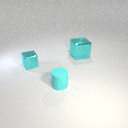
large cyan metal cube behind small cyan rubber cylinder